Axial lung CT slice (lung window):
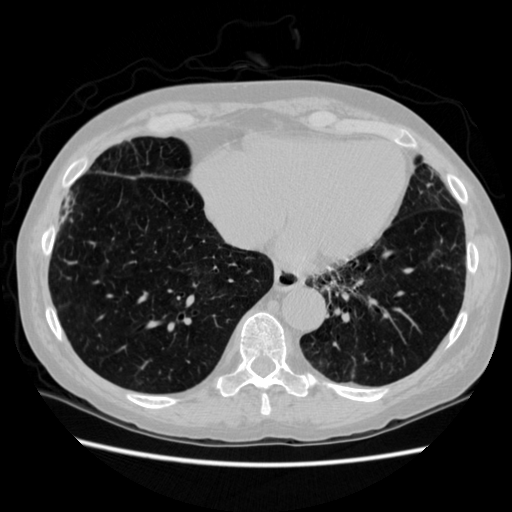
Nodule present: no